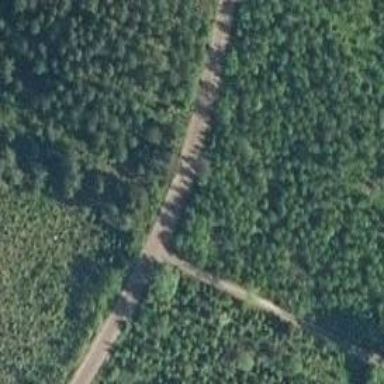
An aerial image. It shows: Driveway leading to service road.